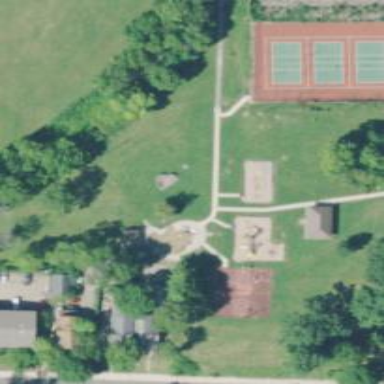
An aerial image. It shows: Park.